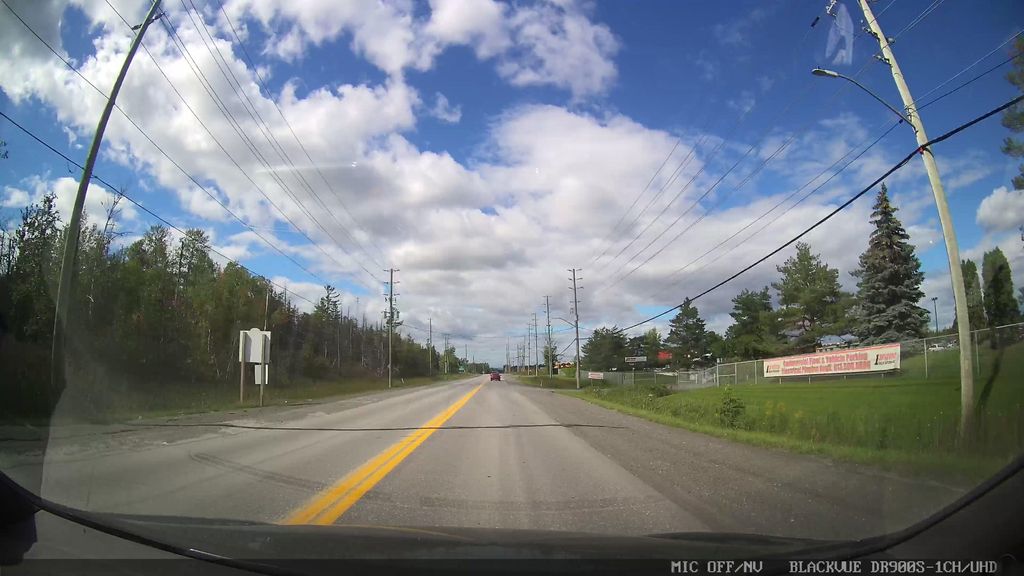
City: ottawa-gatineau